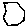
Label: hexagon